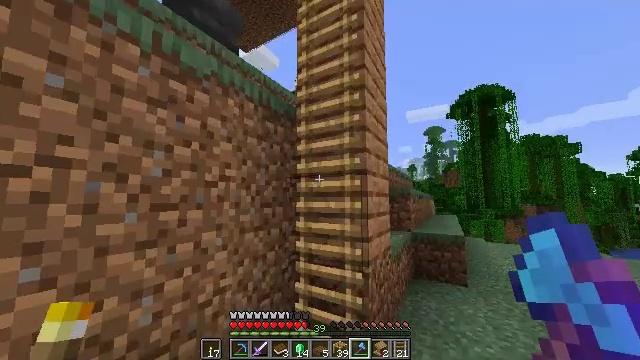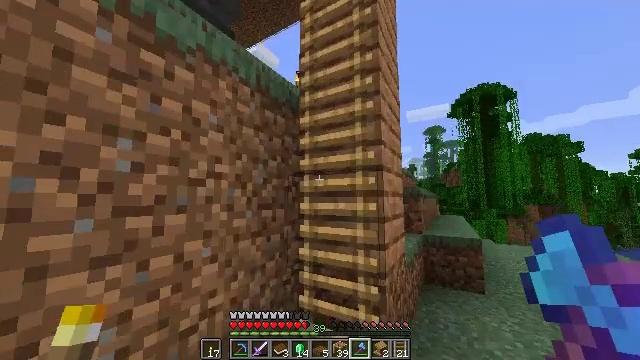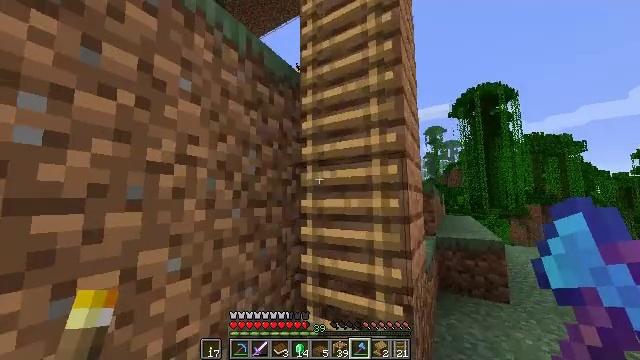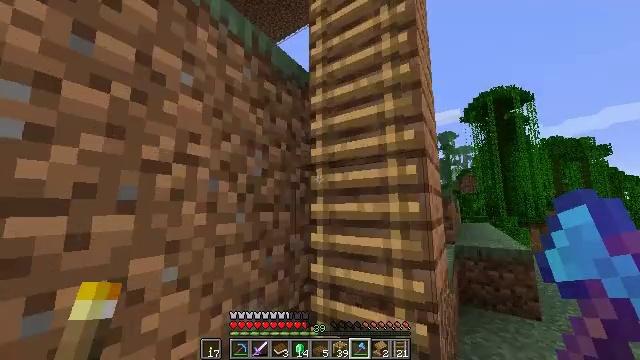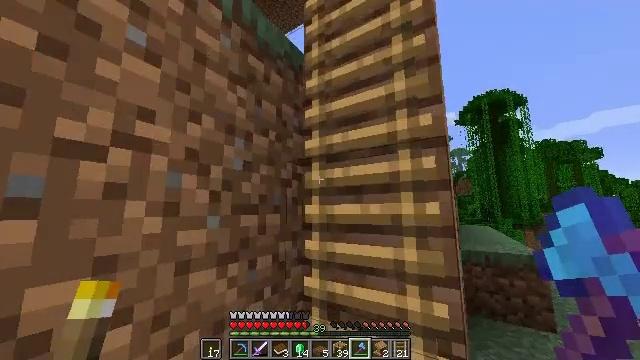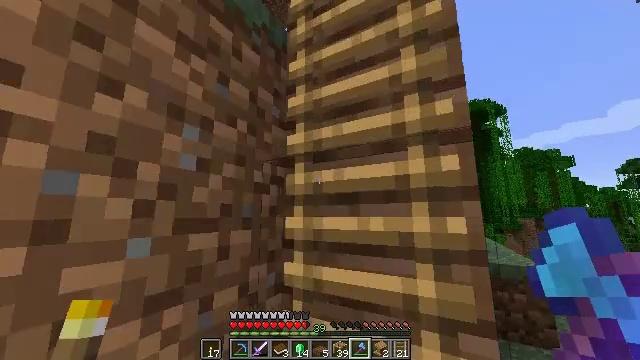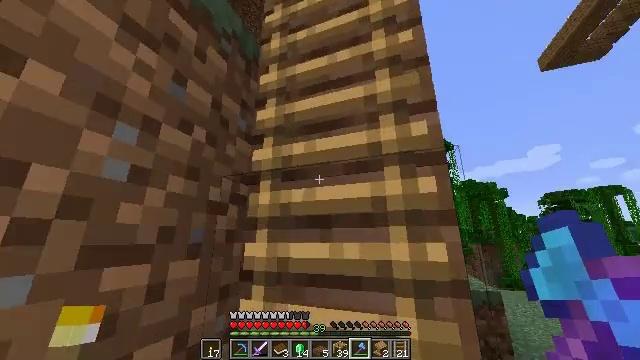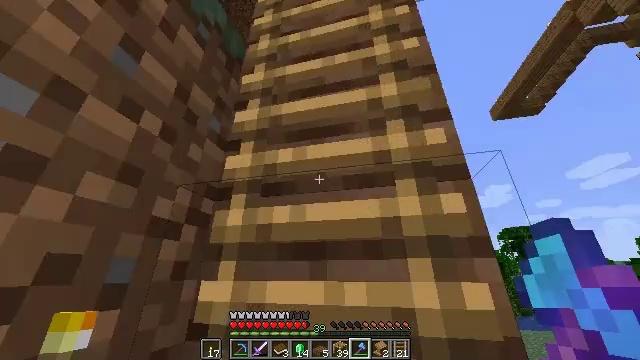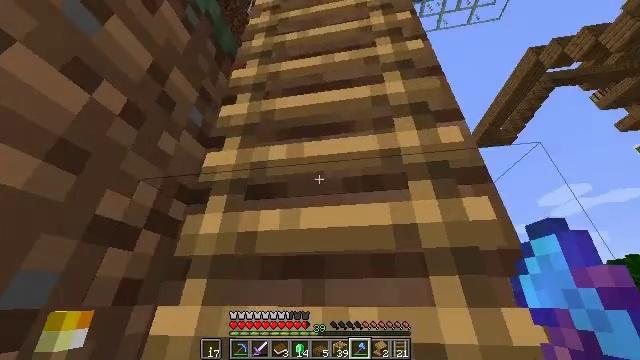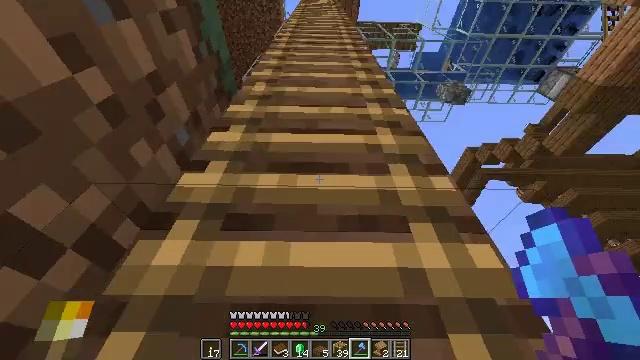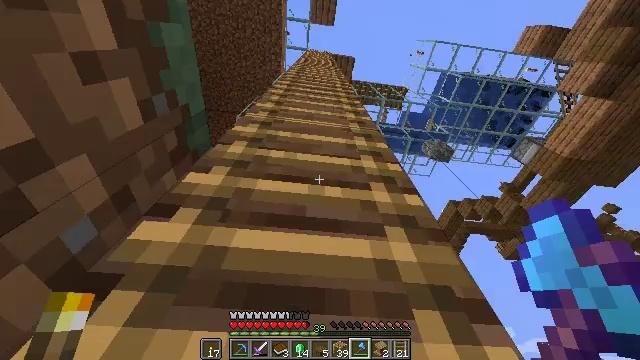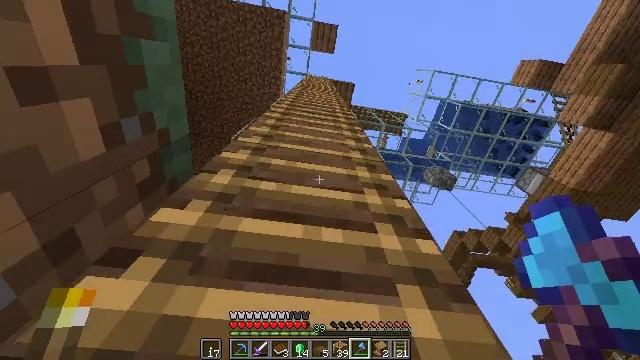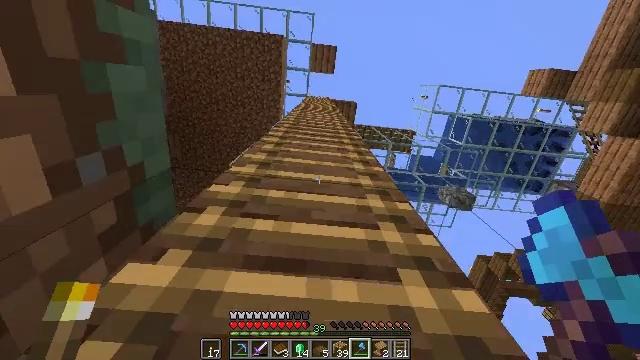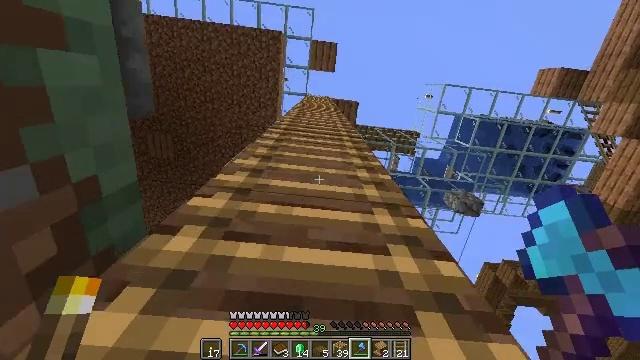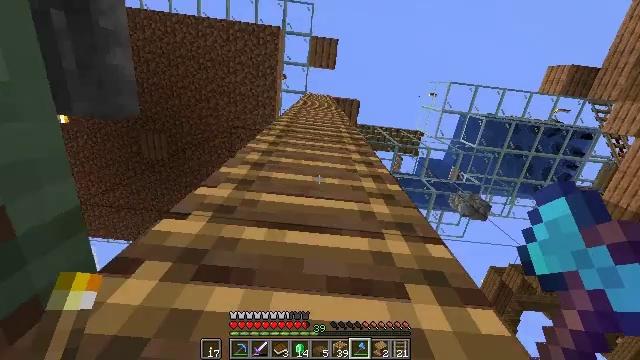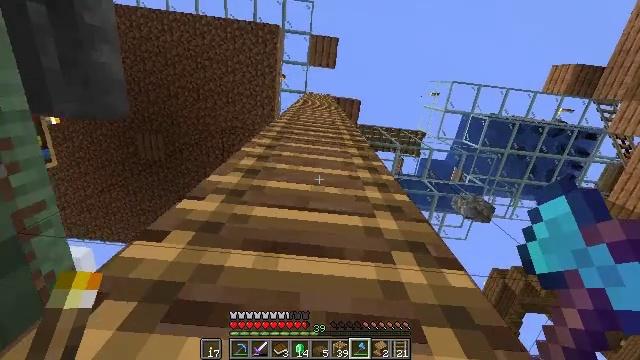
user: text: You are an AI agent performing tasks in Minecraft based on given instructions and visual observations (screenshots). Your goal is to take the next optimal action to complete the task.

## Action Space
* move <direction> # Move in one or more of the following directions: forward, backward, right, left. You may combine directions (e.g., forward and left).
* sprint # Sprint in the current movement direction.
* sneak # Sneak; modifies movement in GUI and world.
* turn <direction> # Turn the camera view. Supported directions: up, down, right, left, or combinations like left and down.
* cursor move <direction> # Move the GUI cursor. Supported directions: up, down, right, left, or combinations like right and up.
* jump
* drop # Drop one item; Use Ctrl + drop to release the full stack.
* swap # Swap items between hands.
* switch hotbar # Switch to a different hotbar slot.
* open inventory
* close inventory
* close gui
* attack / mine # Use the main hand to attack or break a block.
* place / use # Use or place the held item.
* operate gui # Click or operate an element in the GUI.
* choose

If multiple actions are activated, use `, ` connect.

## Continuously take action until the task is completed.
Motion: motion action
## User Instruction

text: Mine the spruce slab.
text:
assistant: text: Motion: move forward
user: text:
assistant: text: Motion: move forward
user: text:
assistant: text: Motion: move forward, sprint, turn left and up
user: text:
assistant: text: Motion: move forward, sprint, turn right
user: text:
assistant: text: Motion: move forward, sprint, turn right and up
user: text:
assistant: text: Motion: move forward, sprint, turn right and up
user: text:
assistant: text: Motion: move forward, turn right and up
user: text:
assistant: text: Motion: move forward, turn right and up
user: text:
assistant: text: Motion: move forward, turn right and up
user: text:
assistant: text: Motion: move forward, turn right and up, jump
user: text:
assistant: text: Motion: move forward, turn right and up, jump
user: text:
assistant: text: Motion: move forward, turn left and up, jump
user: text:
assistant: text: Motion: move forward, jump
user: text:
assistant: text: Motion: move forward, jump
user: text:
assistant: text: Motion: move forward, jump
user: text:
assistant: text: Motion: move forward, sprint, jump
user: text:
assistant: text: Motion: move forward, sprint, turn up, jump
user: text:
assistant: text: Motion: move forward, sprint, jump
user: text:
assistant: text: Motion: move forward, sprint, jump
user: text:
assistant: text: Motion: move forward, jump
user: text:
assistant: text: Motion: move forward, jump
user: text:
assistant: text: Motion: move forward, sprint, turn left and up, jump
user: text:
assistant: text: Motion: move forward, sprint, jump
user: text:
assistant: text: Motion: move forward, sprint, jump
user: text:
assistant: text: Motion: move forward, jump
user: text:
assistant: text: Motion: move forward, jump
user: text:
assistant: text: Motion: move forward, jump
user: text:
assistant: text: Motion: move forward, sprint, jump
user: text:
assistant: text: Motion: move forward, sprint, jump
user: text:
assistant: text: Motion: move forward, sprint, jump